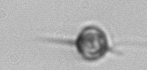
Label: Acanthoica_quattrospina